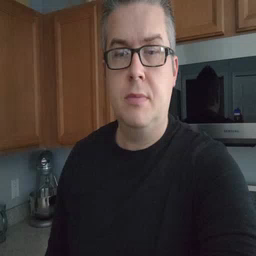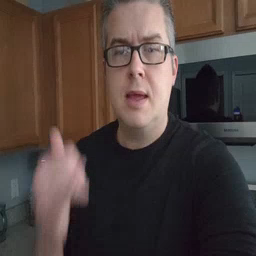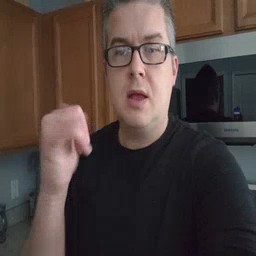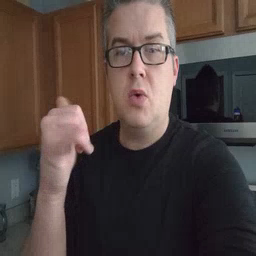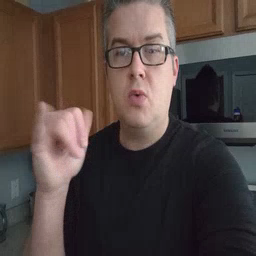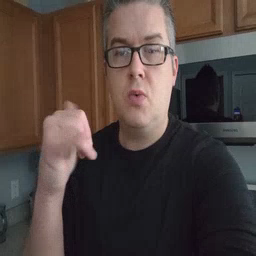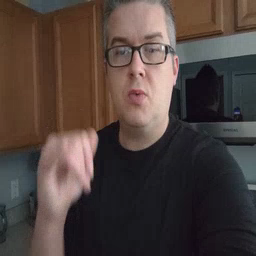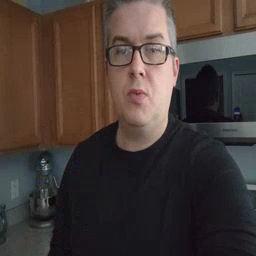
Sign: yellow